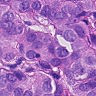
Metastatic tissue present: yes